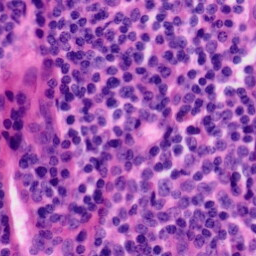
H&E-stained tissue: Tonsil